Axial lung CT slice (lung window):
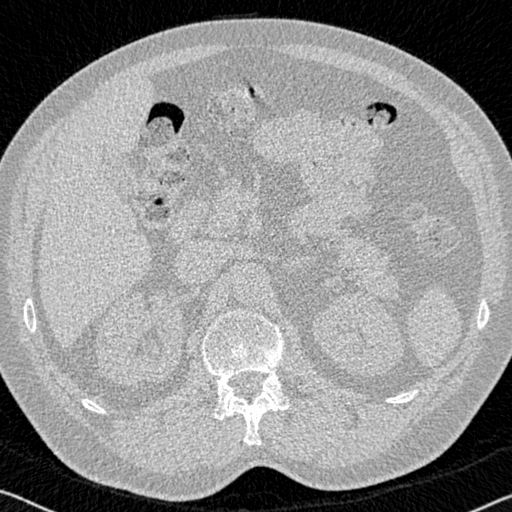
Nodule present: no